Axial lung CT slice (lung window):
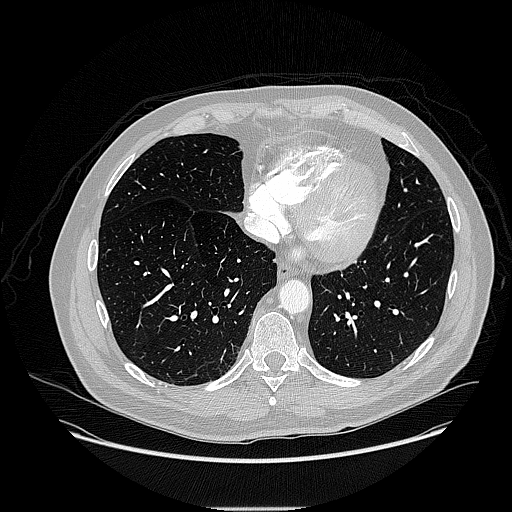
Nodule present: no